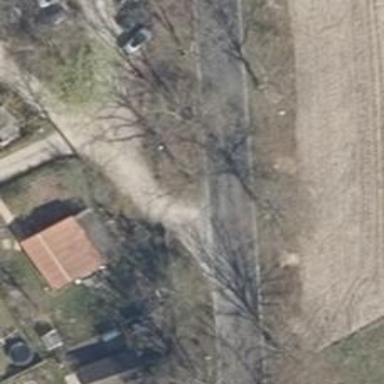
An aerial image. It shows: Tertiary road with asphalt surface.